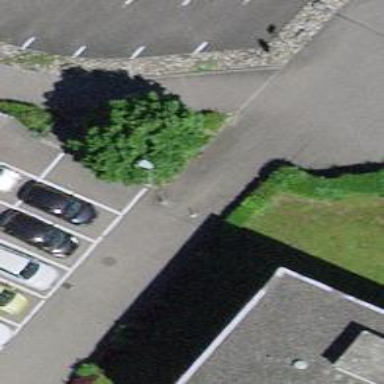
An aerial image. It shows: Bollard barrier.